Question: What is the name of the app store?
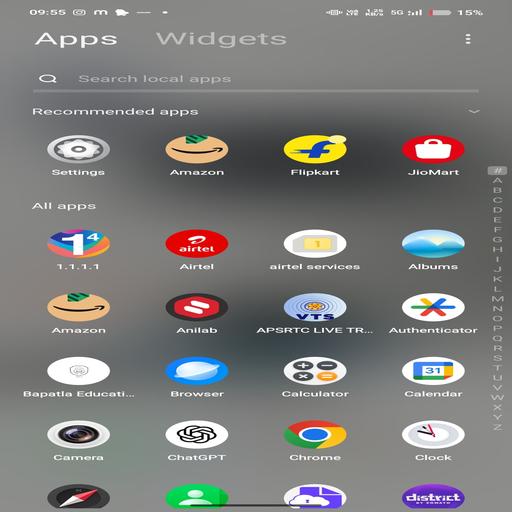
Answer: Amazon app